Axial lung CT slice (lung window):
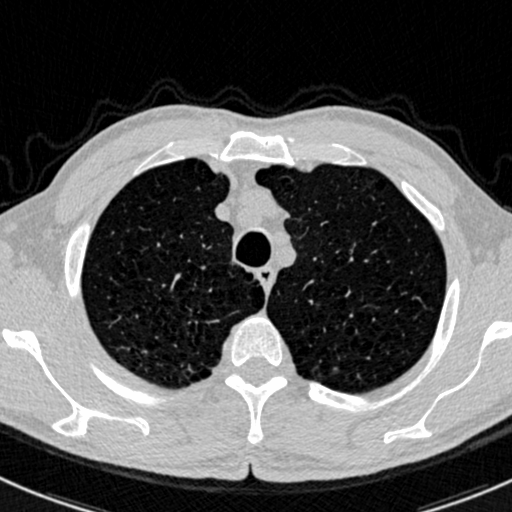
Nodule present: no